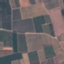
Land use / land cover class: PermanentCrop